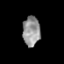
Tissue: prostate
Cell type: T cells
Senescence score: 0.7086
Nuclear area (px): 506
Mean DAPI intensity: 148.441